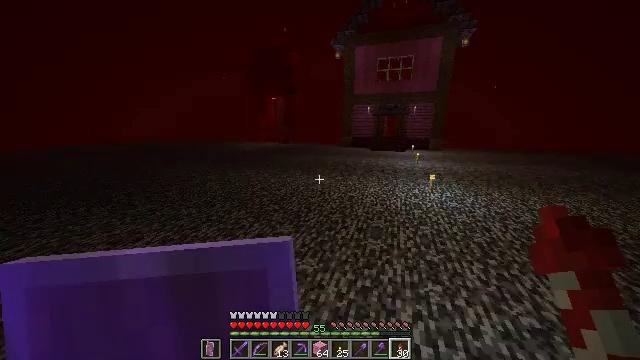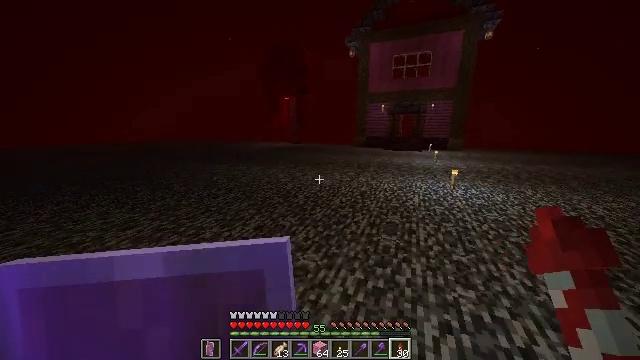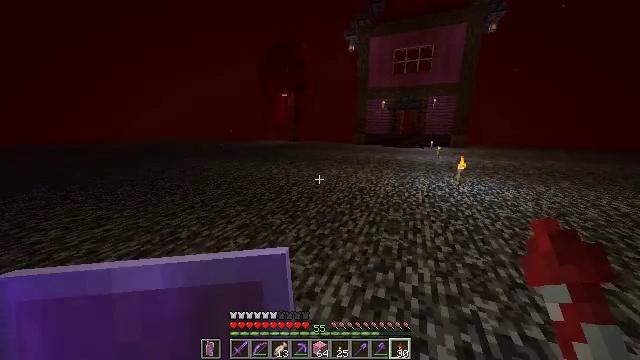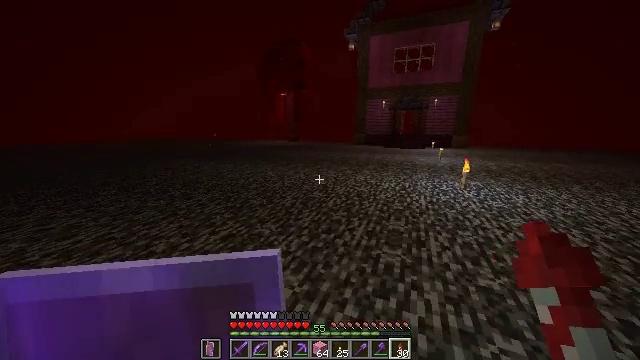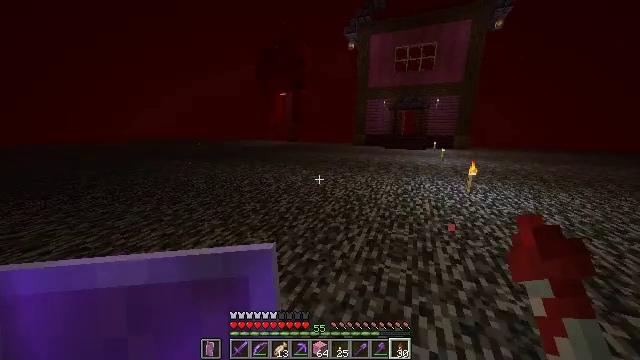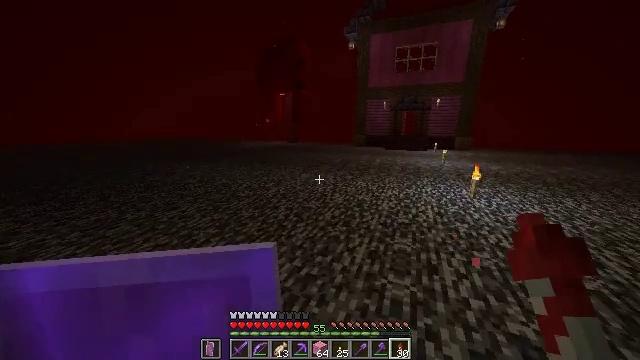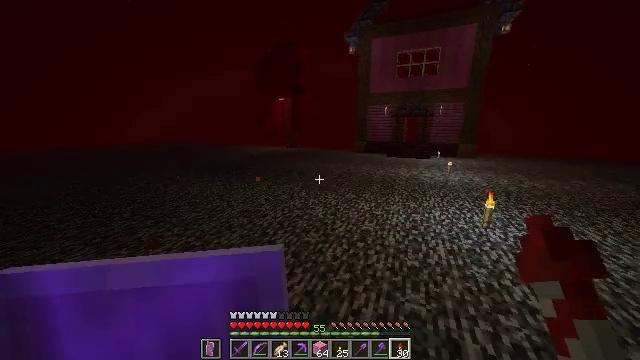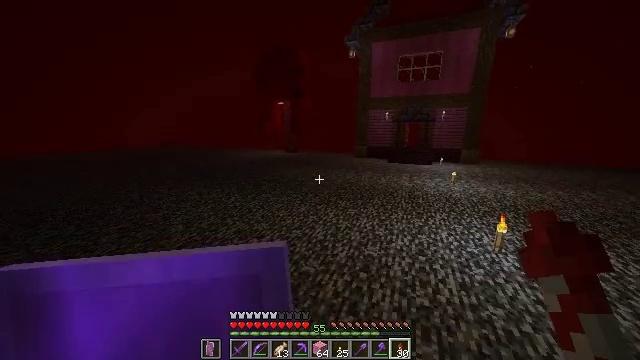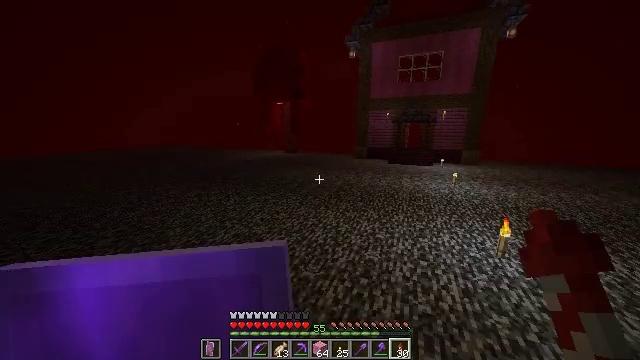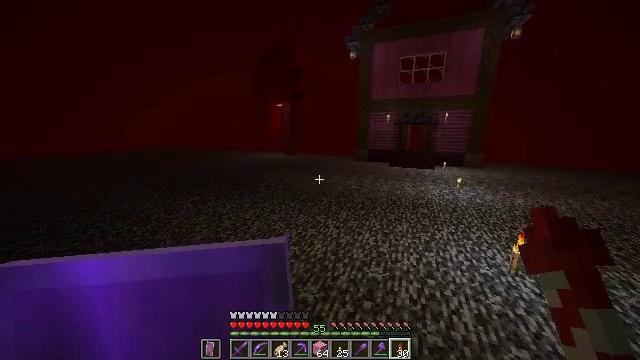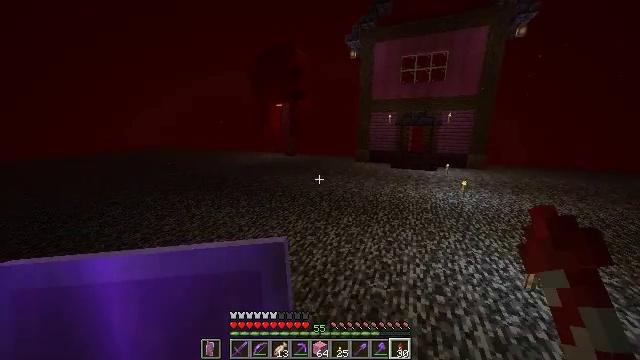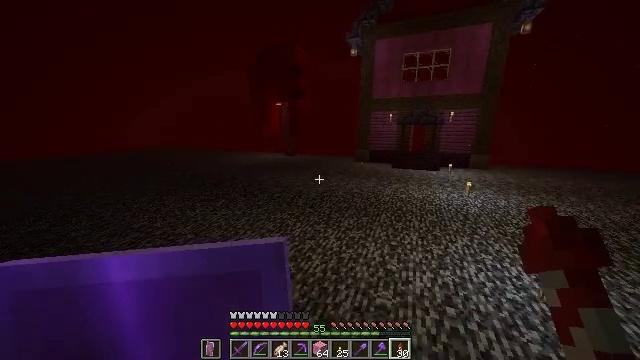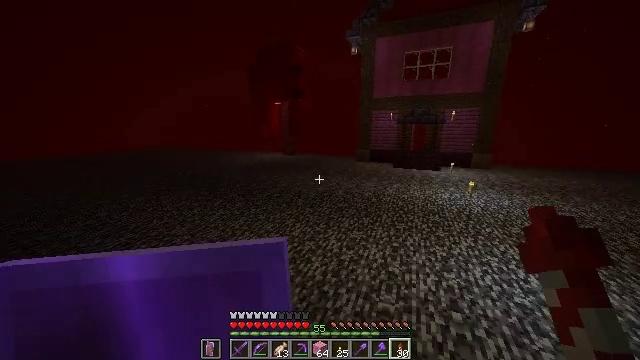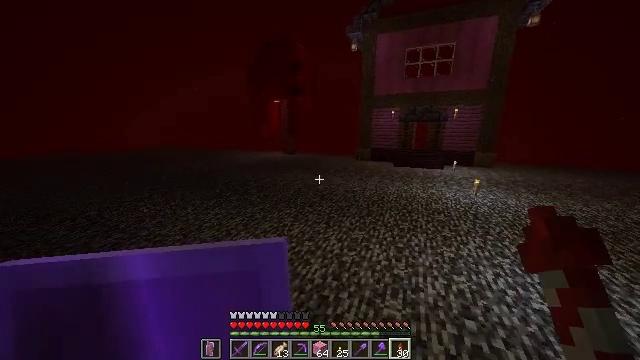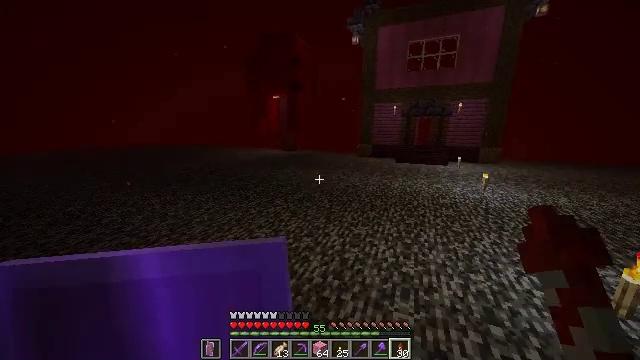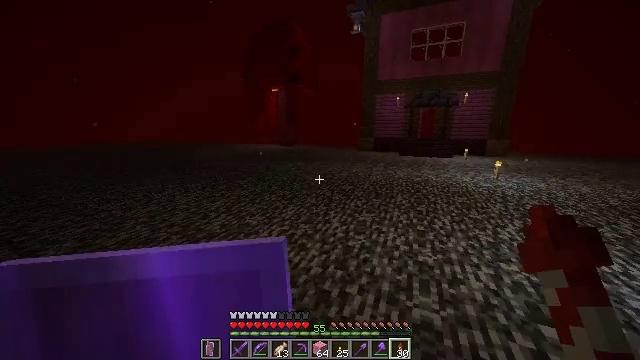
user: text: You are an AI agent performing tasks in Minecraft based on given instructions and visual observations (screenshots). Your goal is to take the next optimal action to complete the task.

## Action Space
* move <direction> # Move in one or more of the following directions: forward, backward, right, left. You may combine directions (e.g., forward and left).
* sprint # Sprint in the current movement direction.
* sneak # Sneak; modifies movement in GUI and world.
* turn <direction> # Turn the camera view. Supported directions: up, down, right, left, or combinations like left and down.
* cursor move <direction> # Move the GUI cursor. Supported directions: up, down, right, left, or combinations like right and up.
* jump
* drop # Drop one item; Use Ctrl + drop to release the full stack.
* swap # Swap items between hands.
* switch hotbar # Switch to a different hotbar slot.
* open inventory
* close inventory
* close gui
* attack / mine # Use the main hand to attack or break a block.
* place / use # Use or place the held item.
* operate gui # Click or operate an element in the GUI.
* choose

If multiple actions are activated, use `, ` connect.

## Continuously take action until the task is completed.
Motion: motion action
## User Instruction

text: craft item pink carpet
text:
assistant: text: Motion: move forward, sprint, turn left and up
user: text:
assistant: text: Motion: move forward, sprint
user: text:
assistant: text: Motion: move forward, sprint
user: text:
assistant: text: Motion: move forward, sprint
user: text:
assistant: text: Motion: move forward, sprint, jump
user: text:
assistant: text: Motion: move forward, sprint, jump
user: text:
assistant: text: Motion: move forward, sprint, jump
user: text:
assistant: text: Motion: move forward, sprint, jump
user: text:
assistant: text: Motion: move forward, sprint, jump
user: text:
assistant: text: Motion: move forward, sprint
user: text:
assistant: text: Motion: move forward, sprint
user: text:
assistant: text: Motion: move forward, sprint
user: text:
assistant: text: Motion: move forward, sprint
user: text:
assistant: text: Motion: move forward, sprint
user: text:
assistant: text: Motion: move forward, sprint, jump
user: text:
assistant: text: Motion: move forward, sprint, jump
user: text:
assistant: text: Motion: move forward, sprint, jump
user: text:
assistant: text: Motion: move forward, sprint, jump
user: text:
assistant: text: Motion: move forward, sprint, jump
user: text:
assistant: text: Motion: move forward, sprint
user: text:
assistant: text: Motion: move forward, sprint
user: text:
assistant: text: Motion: move forward, sprint
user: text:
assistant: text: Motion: move forward, sprint
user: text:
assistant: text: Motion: move forward, sprint
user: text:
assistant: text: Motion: move forward, sprint
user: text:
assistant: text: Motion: move forward, sprint
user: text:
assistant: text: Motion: move forward, sprint
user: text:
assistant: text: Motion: move forward, sprint
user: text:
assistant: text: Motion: move forward, sprint
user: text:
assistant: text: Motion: move forward, sprint